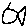
Label: fish